Question: I have this situation that is as simple as it is annoying.
The requirements are
1. Every item must have an associated category.
2. Every item MAY be included in a set.
3. Sets must be composed of items of the same category.
4. There may be several sets of the same category.
The desired logic procedure to insert new data is as following:
1. Categories are inserted.
2. Items are inserted. For each new item, a category is assigned.
3. Sets of items of the same category are created.
I'd like to get a design where data integrity between tables is ensured.
I have come up with the following design, but I can't figure out how to maintain data integrity.

If the relationship highlighted in yellow is not taken into account, everything is very simple and data integrity is forced by design: an item acquires a category only when it is assigned to a set and the category is given by the set itself.However, it would not be possible to have items not associated with a set but linked to a category and this is annoying.
I want to avoid using special "bridging sets" to assign a category to an item since it would feel hacky and there is no way to distinguish between real sets and special ones.
So I introduced the relationship in yellow. But now you can create sets of objects of different categories!
How can I avoid this integrity problem using only plain constraints (index, uniques, FK) in MySQL?
Also I would like to avoid triggers as I don't like them as it seems a fragile and not very reliable way to solve this problem...
I've read about similar question like <URL> but I cannot understand how to apply the solution in my case...
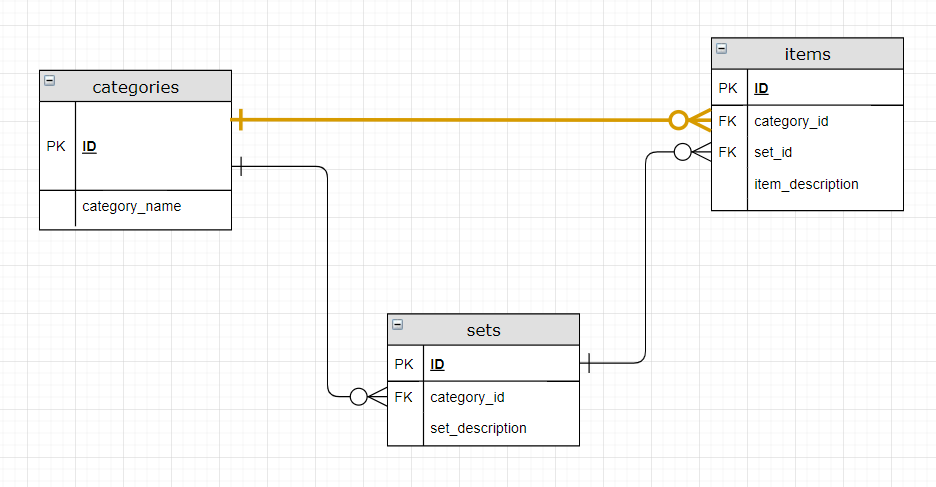
Answer: I think I might found a solution by looking at the answer from Roger Wolf to a similar situation here:
<URL>
Essentially, in the 'items' table, I've changed the 'set_id' FK to a composite FK that references both 'set.id' and 'set.category_id' from, respectively, 'items.set_id' and 'item.category_id' columns.
In this way there is an overlap of the two FKs on 'items' table.
So for each row in 'items' table, once a 'category_id' is chosen, the FK referring to the 'sets' table is forced to point to a set of the same category.
If this condition is not respected, an exception is thrown.
Now, the original answer came with an advice against the use of this approach.
I am uncertain whether this is a good idea or not.
Surely it works and I think that is a fairly elegant solution compared to the one that uses tiggers for such a simple piece of a a more complex design.
Maybe the same solution is more difficult to understand and maintain if heavily applied to a large set of tables.
As AntC pointed out in the comments below, this technique, although working, can give insidious problems e.g. if you want to change the 'category_id' for a 'set'.
In that case you would have to update the 'category_id' of each 'item' linked to that 'set'.
That needs BEGIN COMMIT/END COMMIT wrapped around the updates.
So ultimately it's probably not worth it and it's better to investigate the requirements further in order to find a better schema.